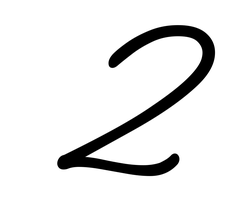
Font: MeowScript-Regular